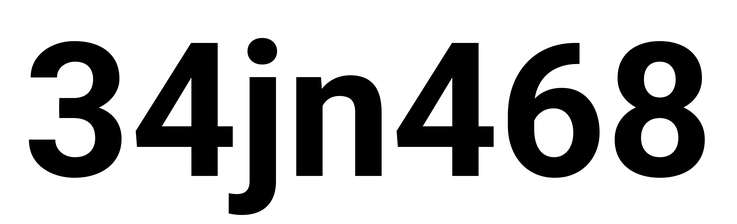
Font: Roboto_Bold